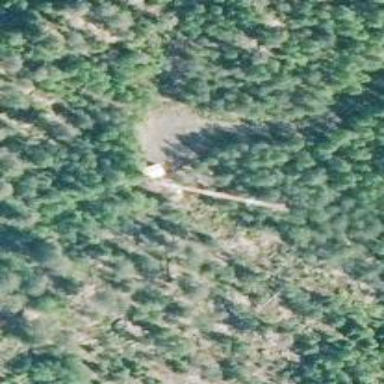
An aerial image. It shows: Communication mast tower.